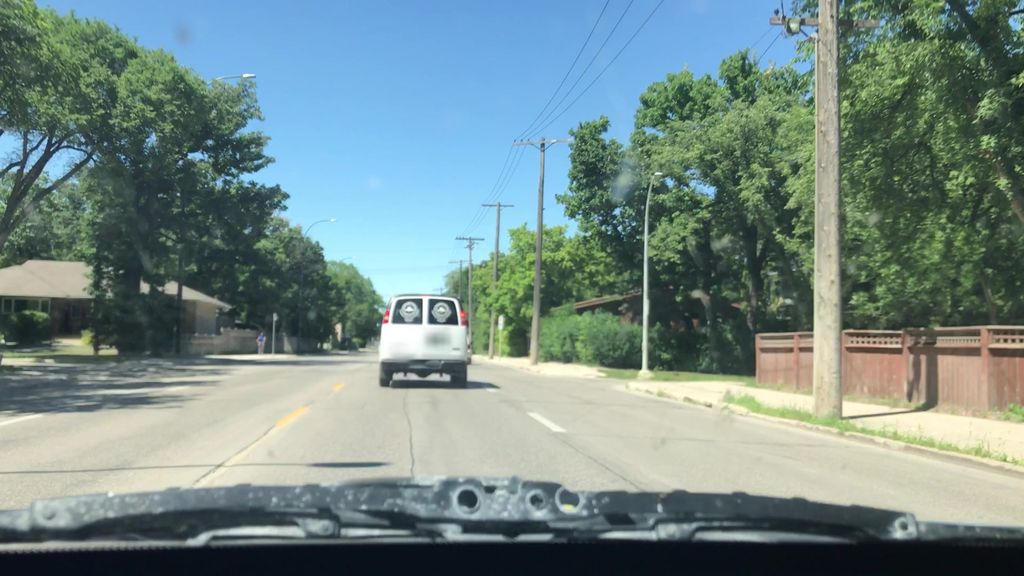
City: winnipeg